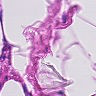
Metastatic tissue present: no